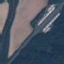
Land use / land cover class: Highway